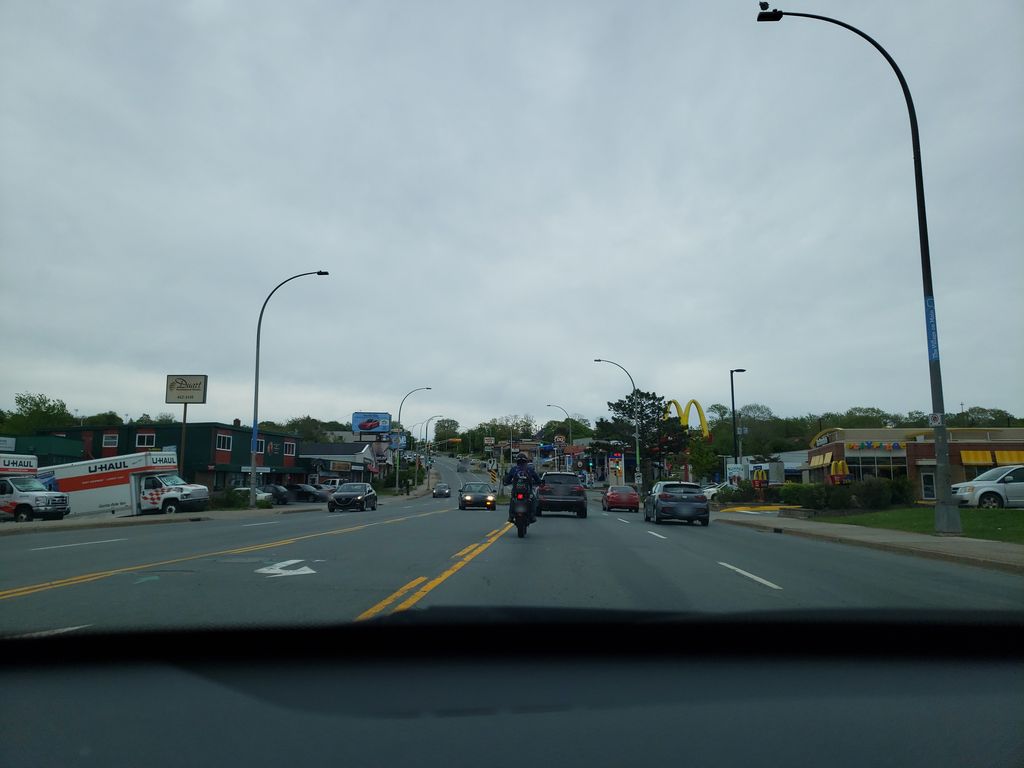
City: halifax